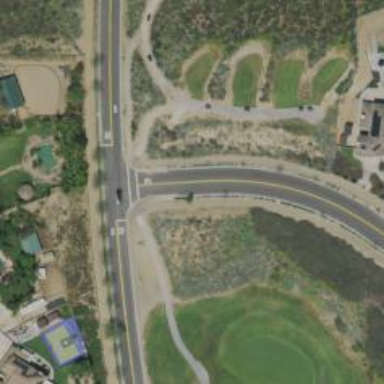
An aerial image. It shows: Path for golf carts.